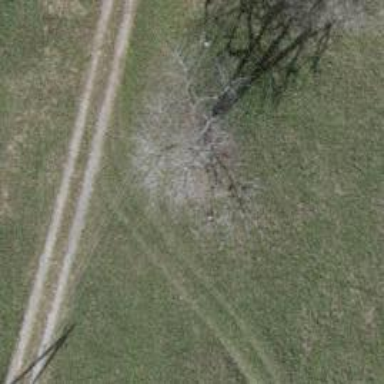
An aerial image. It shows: Beautiful tree in nature.